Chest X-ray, PA view. Patient: 50 years old, sex F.
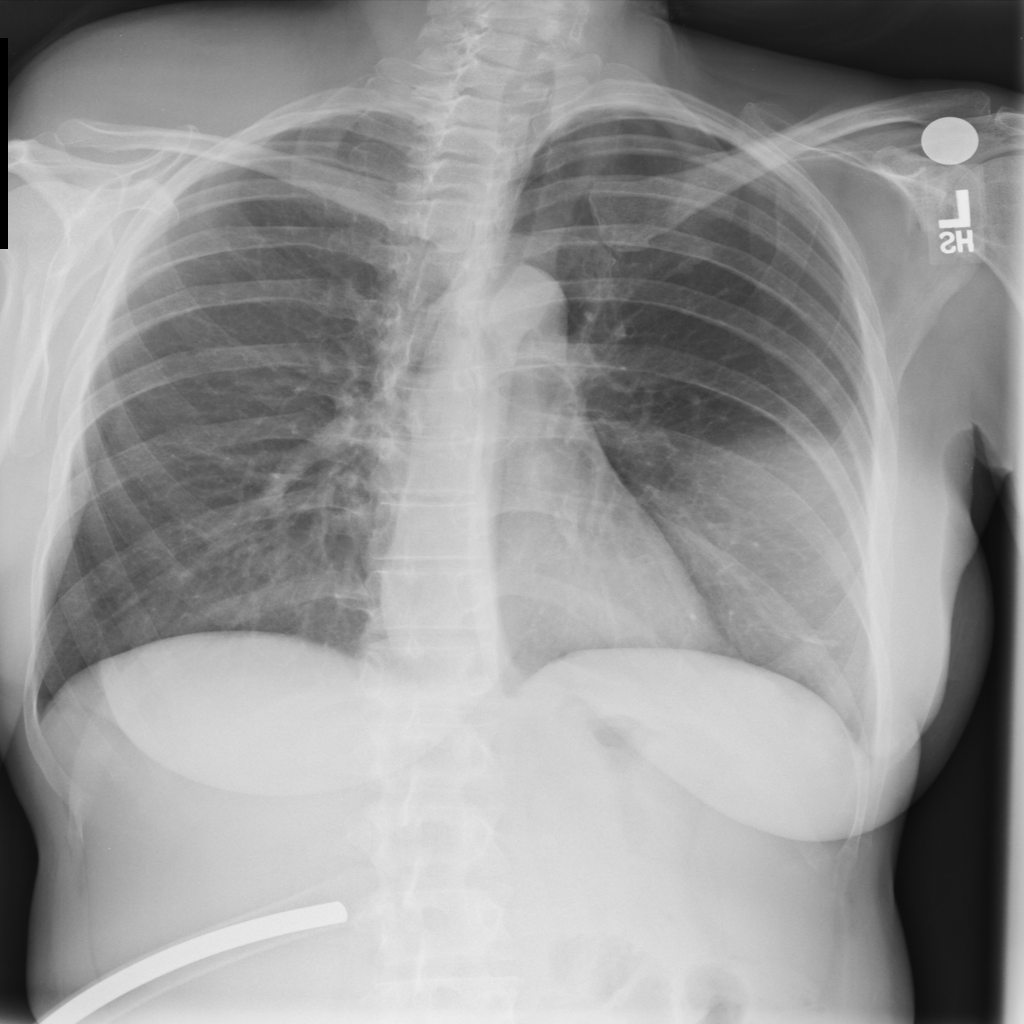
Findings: No Finding